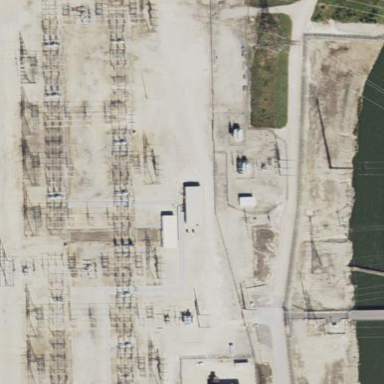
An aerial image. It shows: Power substation with transmission level designation. It is enclosed by fence.